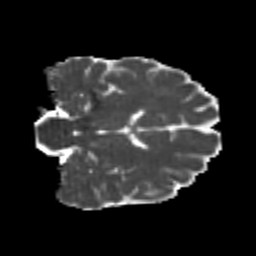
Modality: MD
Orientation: coronal
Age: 21
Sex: male
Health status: healthy
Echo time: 0.074 s